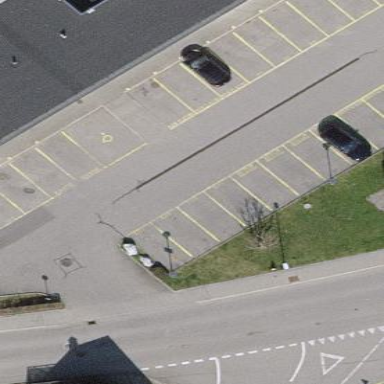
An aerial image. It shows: Parking area with surface.